При течении реальной жидкости или реального газа возникают внутренние силы вязкого трения, или вязкости. Некоторые частные случаи такого течения исследованы, и для них существуют свои физические законы. В частности, при ламинарном движении жидкости или газа в трубке кругового сечения поток массы жидкости или газа в трубке описывается формулой: $$Q=\pi\rho\frac{\Delta\rho}{8\eta l}R^4$$ где $\rho$ — плотность жидкости или газа, $\Delta\rho$ — разность давлений на концах трубки, $\eta$ — коэффициент внутреннего трения, или динамическая вязкость жидкости или газа, $l$ — длина трубки, $R$ — радиус трубки. Эта формула называется формулой Пуазейля. В данной работе вам необходимо исследовать течения жидкости и газа по различным трубкам и капиллярам.
Найдите диаметр выданного вам капилляра.
Определите динамическую вязкость воздуха.
Найдите диаметр серой иглы.
Оцените погрешности полученных результатов.
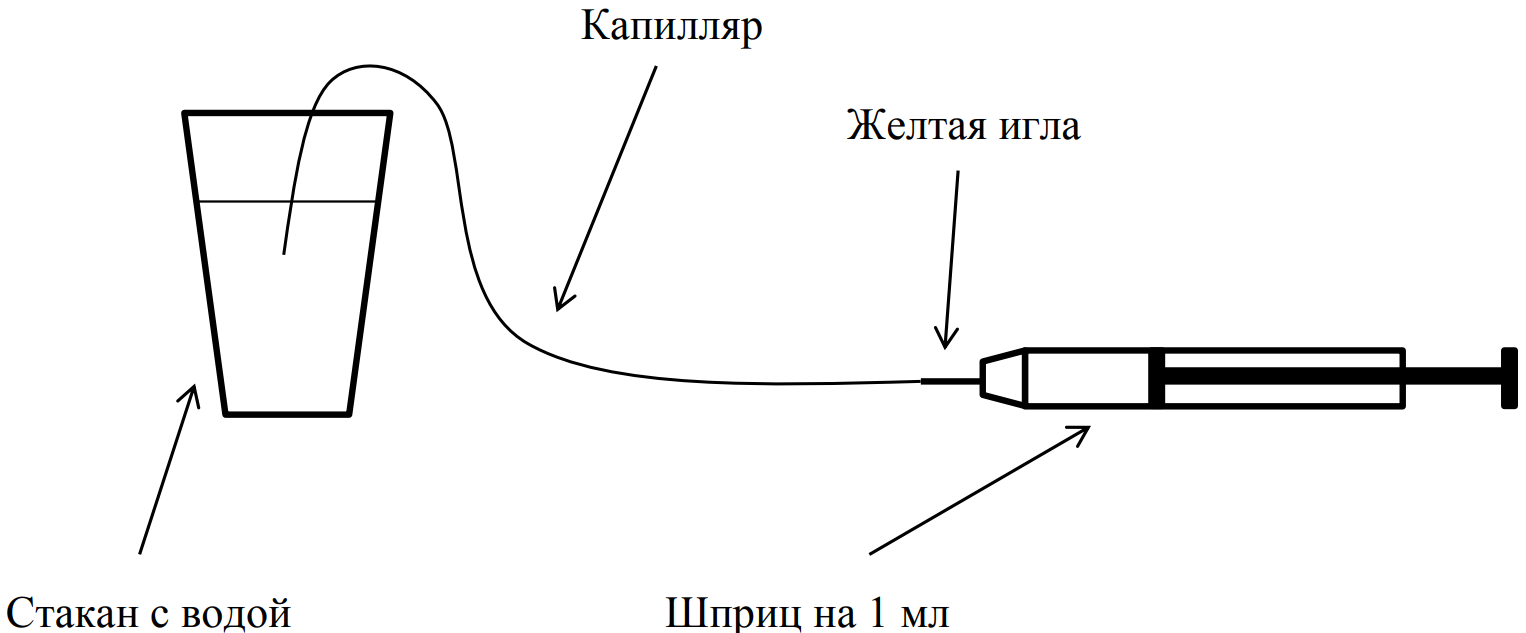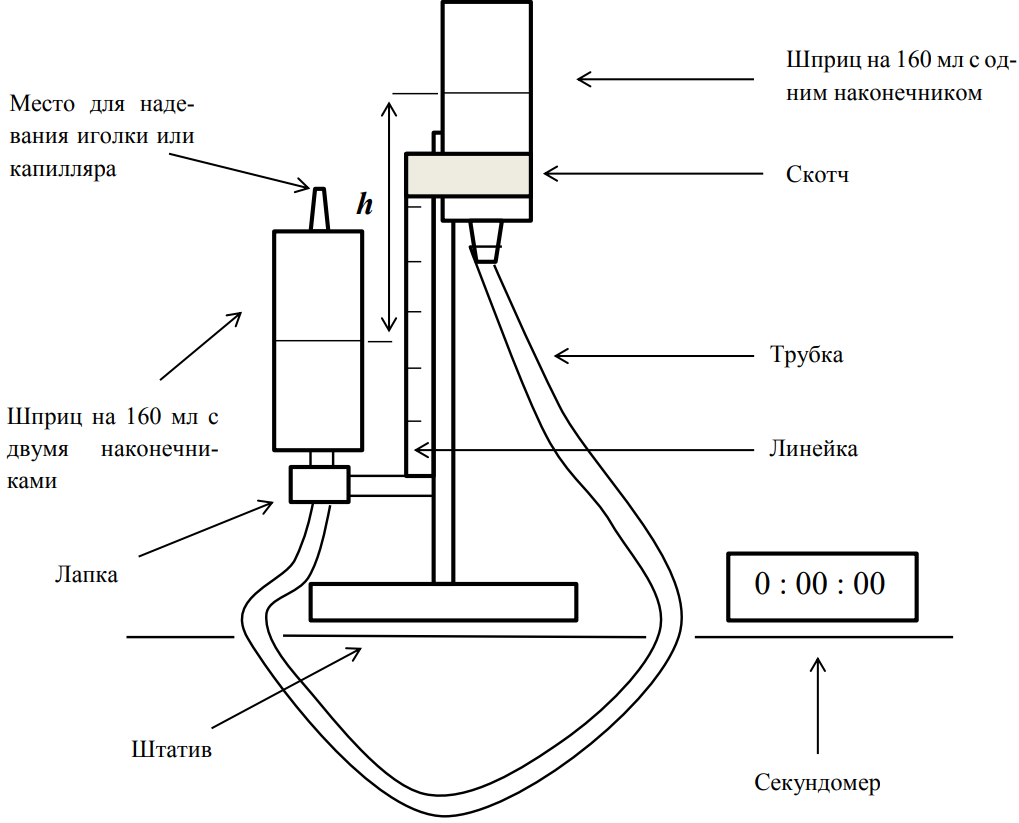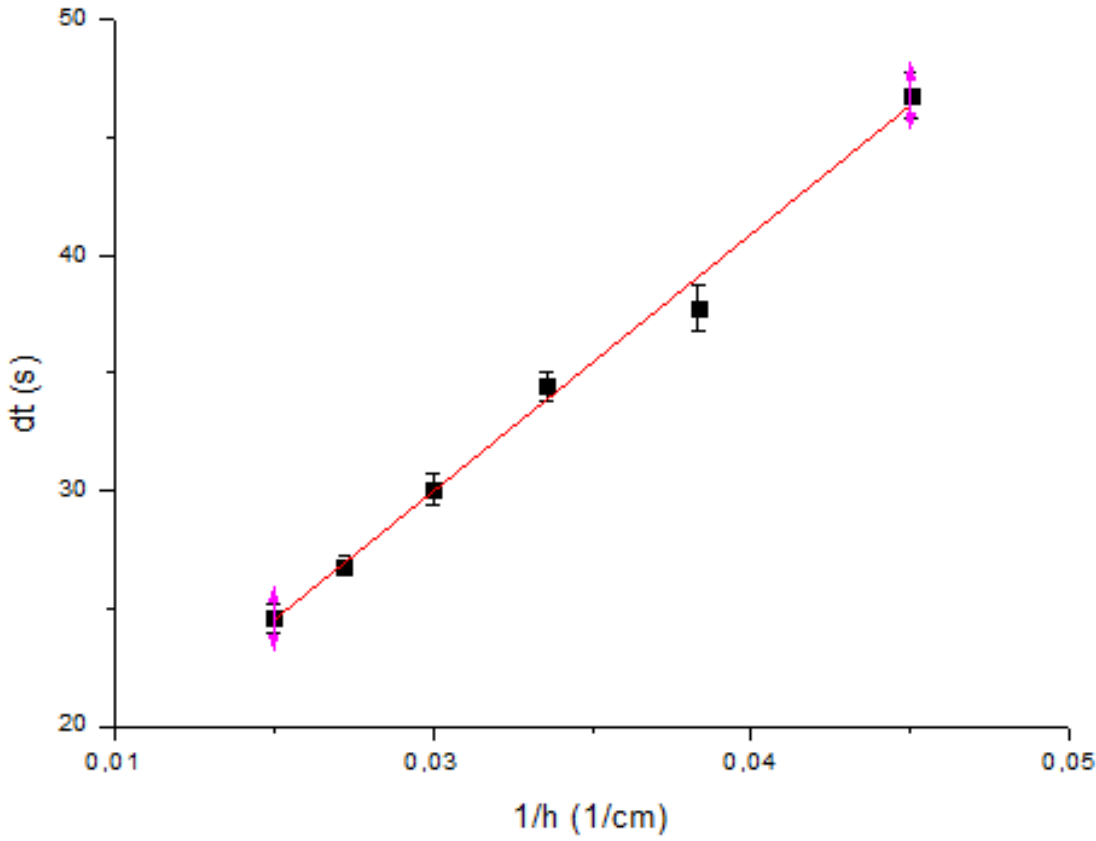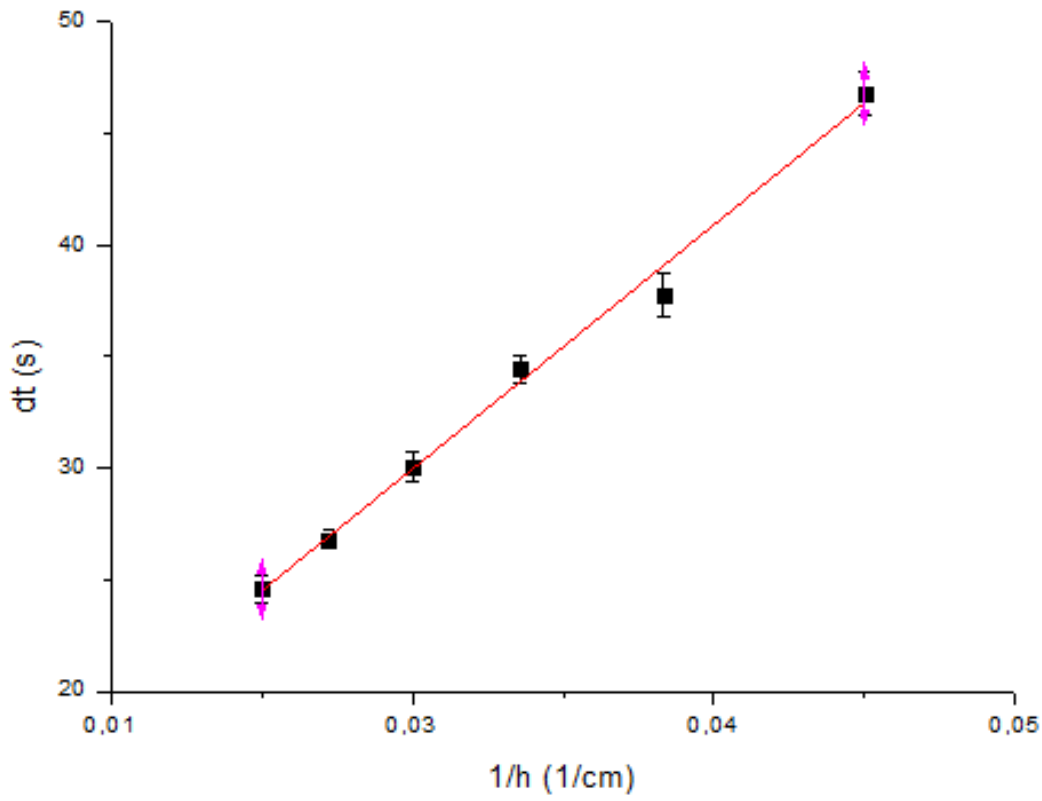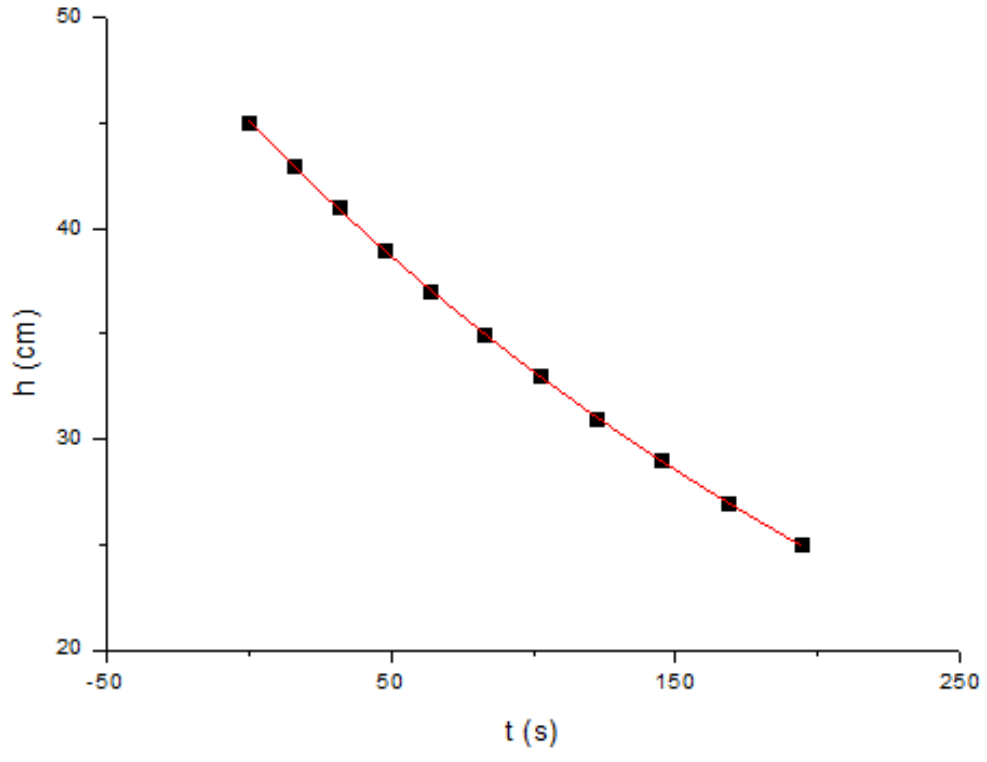
Найдите диаметр выданного вам капилляра.
Решение: Для нахождения диаметра выданного вам капилляра соберем установку как на рисунке.  В дальнейшем всегда будем использовать желтую иглу в качестве адаптера для подсоединения капилляра. Будем оттягивать поршень шприца до тех пор, пока весь капилляр не будет занят водой. Затем измерим объем воздуха в шприце $V$. Этот объем будет равен объему воды внутри капилляра: $$V=\pi\frac{d^2_к}{4}l_к,$$ где $d_к$ — диаметр капилляра, $l_к$ — длина капилляра. Проведем несколько измерений объема и найдем среднее значение. $$V_1=0.25~мл,~V_2=0.26~мл,~V_3=0.24~мл\implies V=(0.250\pm0.005)~мл,\\l_к=(90.0\pm0.05)~см.$$Тогда: Погрешность рассчитана по формуле:$$\Delta d_к=\frac{1}{2}d_к\left(\frac{\Delta V}{V}+\frac{\Delta l_к}{l_к}\right).$$После проведения этого опыта в капилляре могут остаться капельки воды, которые будут влиять на последующие измерения. Для того чтобы избавиться от них, мы должны в собранной установке заменить шприц $1~мл$ на систему «шприц на $160~мл$ — трубка — шприц на $160~мл$ с поршнем» и с помощью поршня для шприца на $160~мл$ быстро выдуть все капли.
Ответ: \[d_к=\sqrt{\frac{4V}{\pi l_к}}=(0.59\pm0.01)~мм\]  Погрешность рассчитана по формуле:$$\Delta d_к=\frac{1}{2}d_к\left(\frac{\Delta V}{V}+\frac{\Delta l_к}{l_к}\right).$$После проведения этого опыта в капилляре могут остаться капельки воды, которые будут влиять на последующие измерения. Для того чтобы избавиться от них, мы должны в собранной установке заменить шприц $1~мл$ на систему «шприц на $160~мл$ — трубка — шприц на $160~мл$ с поршнем» и с помощью поршня для шприца на $160~мл$ быстро выдуть все капли.

Определите динамическую вязкость воздуха.
Решение: Для нахождения динамической вязкости воздуха и диаметра серой иглы соберем установку как на рисунке.  Вначале будем производить измерения с капилляром, так как его диаметр нам известен. Если мы наденем капилляр на наконечник шприца (как показано на рисунке) и опустим первый шприц относительно второго, то жидкость будет перетекать по трубке из верхнего шприца в нижний. Тогда воздух будет выходить из нижнего шприца через капилляр. Нам известно, что при течении жидкости или газа по трубке кругового сечения для потока массы жидкости или газа применима формула Пуазейля:$$Q=\pi\rho\frac{\Delta\rho}{8\eta l}R^4$$Рассмотрим вытекание воздуха через капилляр. Поток массы через капилляр по формуле Пуазейля равен:$$Q_1=\frac{\pi\rho_{возд}\Delta\rho R^4_к}{8\eta_{возд}l_к}$$где $\rho_{возд}$ — плотность воздуха, $\Delta\rho$ — разность давлений на концах капилляра, $R_к={d_к}/{2}=(0.295\pm0.005)~мм$ – радиус капилляра, $\eta_{возд}$ — динамическая вязкость воздуха. В это время такой же поток воздуха проходит внутри шприца с двумя наконечниками. Считая, что скорость подъема жидкости постоянна за интервал времени $dt$, и учитывая, что скорость движения воздуха в шприце с двумя наконечниками равна скорости подъема жидкости, для потока воздуха в шприце можно записать формулу:$$Q_2=\pi\rho_{возд}R^2_ш\frac{\mathrm dx}{\mathrm dt},$$где $R_ш=(1.900\pm0.025)~см$ — радиус шприца на $160~мл$, $\mathrm dx$ — высота, на которую поднимается уровень жидкости в нижнем шприце за время $\mathrm dt$.Будем считать, что в пределах $\mathrm dx=1~см$ скорость остается постоянной, поэтому в дальнейшем будем производить все измерения для $\mathrm dx=(1.00\pm0.05)~см.$ Выбирать значение $\mathrm dx>1~см$ не желательно, так как из-за этого увеличится время проведения эксперимента; выбирать значение $\mathrm dx<1~см$ также нежелательно, так как в результате этого возрастет погрешность измерения.Теперь необходимо найти $\Delta p$. Разность давлений воздуха на концах капилляра равна разности давления воздуха внутри нижнего шприца и атмосферного давления. Такая же разность давлений будет между воздухом в нижнем шприце и воздухом в верхнем шприце. В то же время она равна сумме гидростатического давления и давления, создаваемого на концах трубки за счет вязкого течения воды:$$\Delta p=\rho_{воды}gh+\Delta p'.$$Давление, создаваемое за счет вязкости воды, можно найти из формулы Пуазейля, зная динамическую вязкость воды $\eta_{воды}=1.004\cdot 10^{−3}~Па\cdot с$ (при $t=20\,^\circ\mathrm C$):$$\Delta\rho'=\frac{8R^2_ш\eta_{воды}l_к}{R^4_к}\frac{\mathrm dx}{\mathrm dt}$$Для оценки величины этого давления достаточно провести одно измерение $\mathrm dt$ для любого подходящего значения $\mathrm dx$ и $h$. Во время всех дальнейших измерений за значение $h$ будем брать среднее между максимальной $h_1$ и минимальной $h_2$ разностью высот столба за время $\mathrm dt$. Для значения $h=50~см$ получим $\mathrm dt= 13.29~с.$ Тогда:$$\Delta p'\approx9~Па,\qquad \rho_{воды}gh=4900~Па.$$Отсюда следует, что $\rho_{воды}gh\gg\Delta p',$ т.е. вязкостью воды можно пренебречь в данном эксперименте. Окончательно, приравнивая потоки, получаем:$$\frac{\pi\rho_{возд}\rho_{воды}ghR^4_к}{8\eta_{возд}l_к}=\pi\rho_{возд}R_ш^2\frac{\mathrm dx}{\mathrm dt}\implies \mathrm dt=\frac{8\eta_{возд}l_кR^2_ш\mathrm dx}{\rho_{воды}9R^4_к}\frac{1}{h}.$$Заметим, что зависимость $\mathrm dt({1}/{h})$ — линейна с тангенсом угла наклона:$$A=\frac{8\eta_{возд}l_кR^2_ш\mathrm dx}{\rho_{воды}9R^4_к}\frac{1}{h}.$$Тогда снимем зависимость $\mathrm dt(h)$, построим график зависимости $\mathrm dt(1/{h})$, найдем угловой коэффициент $A$, а затем динамическую вязкость воздуха $\eta_{возд}$ по формуле:$$\eta_{возд}=\frac{A\rho_{воды}gR^4_к}{8l_кR^2_ш\mathrm dx}.$$Для увеличения точности измерений будем измерять $\mathrm dt$ 3 раза для каждого значения $h$ $\mathrm dt_1,~с$$\mathrm dt_2,~с$$\mathrm dt_3,~с$$\mathrm dt,~с$$\Delta \mathrm dt,~с$$h,~см$$1/h,~{10^{-2}}\cdot{см}^{-1}$$\Delta({1}/{h}),~{10^{-4}}\cdot{см}^{-1}$13.2214.0612.5913.290.63502.00.814.2815.0014.7514.680.41452.21.016.5316.6816.8716.690.30402.51.319.0618.8119.5619.140.42352.91.721.7823.1023.5022.790.72303.32.226.6225.1625.6925.820.63254.03.2 Здесь и в дальнейшем погрешности рассчитаны по формулам:$$\Delta\mathrm dt_{сл}=\sqrt{\frac{\sum_{i=1}^3(dt-dt_i)^2}{3\cdot2}},\quad \Delta \mathrm dt_{сист}=0.2~с\implies\Delta\mathrm dt=\Delta\mathrm dt_{сл}+\Delta\mathrm dt_{сист},$$$$\Delta h=0.2~см,~~\Delta\left(\frac{1}{h}\right)=\frac{\Delta h}{h^2}.$$  Из графика:$$A=(6.46\pm0.35)~м\cdot с.$$Окончательно для динамической вязкости воздуха получаем: Погрешность рассчитана по формуле:$$\Delta\eta_{возд}=\eta_{возд}\left(\frac{\Delta A}{A}+4\frac{\Delta R_к}{R_к}+\frac{\Delta l_к}{l_к}+2\frac{\Delta R_ш}{R_ш}+\frac{\Delta \mathrm dx}{\mathrm dx}\right).$$ | $\mathrm dt_1,~с$ | $\mathrm dt_2,~с$ | $\mathrm dt_3,~с$ | $\mathrm dt,~с$ | $\Delta \mathrm dt,~с$ | $h,~см$ | $1/h,~{10^{-2}}\cdot{см}^{-1}$ | $\Delta({1}/{h}),~{10^{-4}}\cdot{см}^{-1}$ | | --- | --- | --- | --- | --- | --- | --- | --- | | 13.22 | 14.06 | 12.59 | 13.29 | 0.63 | 50 | 2.0 | 0.8 | | 14.28 | 15.00 | 14.75 | 14.68 | 0.41 | 45 | 2.2 | 1.0 | | 16.53 | 16.68 | 16.87 | 16.69 | 0.30 | 40 | 2.5 | 1.3 | | 19.06 | 18.81 | 19.56 | 19.14 | 0.42 | 35 | 2.9 | 1.7 | | 21.78 | 23.10 | 23.50 | 22.79 | 0.72 | 30 | 3.3 | 2.2 | | 26.62 | 25.16 | 25.69 | 25.82 | 0.63 | 25 | 4.0 | 3.2 |
Ответ: $$\eta_{возд}=(19.45\pm1.53)~мкПа \cdot с$$  Погрешность рассчитана по формуле:$$\Delta\eta_{возд}=\eta_{возд}\left(\frac{\Delta A}{A}+4\frac{\Delta R_к}{R_к}+\frac{\Delta l_к}{l_к}+2\frac{\Delta R_ш}{R_ш}+\frac{\Delta \mathrm dx}{\mathrm dx}\right).$$

Найдите диаметр серой иглы.
Решение: Для нахождения диаметра иглы мы можем написать аналогичные уравнения для потоков воздуха и приравнять потоки: $$\frac{\pi\rho_{возд}\rho_{воды}ghR_и^4}{8\eta_{возд}l_и}=\pi\rho_{возд}R_ш^2\frac{\mathrm dx}{\mathrm dt},$$где $R_и$ — радиус иглы, $l_и=(1.9\pm0.5)~мм$ — длина иглы. Преобразуем уравнение: $$\mathrm dt=\frac{8\eta_{возд}l_иR_ш^2\mathrm dx}{\rho_{воды}gR_и^4}\frac{1}{h}$$Зависимость $\mathrm dt(1/{h})$ — линейна с тангенсом угла наклона: $$B=\frac{8\eta_{возд}l_иR_ш^2\mathrm dx}{\rho_{воды}gR_и^4}.$$Тогда снимем зависимость $\mathrm dt(h)$, построим график $\mathrm dt(1/{h})$, найдем угловой коэффициент $B$, а затем диаметр иглы $d_и$ по формуле: $$d_и=2R_и=2\sqrt[4]{\frac{8\eta_{возд}l_иR_ш^2\mathrm dx}{\rho_{воды}gB}}.$$ $\mathrm dt_1,~с$$\mathrm dt_2,~с$$\mathrm dt_3,~с$$\mathrm dt,~с$$\Delta \mathrm dt,~с$$h,~см$$1/h,~{10^{-2}}\cdot{см}^{-1}$$\Delta({1}/{h}),~{10^{-4}}\cdot{см}^{-1}$24.4725.4023.8824.580.64502.00.826.4327.0626.9026.800.39452.21.029.1630.5630.4430.050.65402.51.334.0633.9335.2834.420.63352.91.739.2836.8737.0037.720.98303.32.246.4745.5648.2546.760.99254.03.2  Из графика:$$B=(10.95\pm0.47)~м\cdot с.$$Окончательно для диаметра иглы получаем: Погрешность рассчитана по формуле:$$\Delta d_и=\frac{1}{4}d_и\left(\frac{\Delta\eta_{возд}}{\eta_{возд}}+\frac{\Delta l_и}{l_и}+2\frac{\Delta R_ш}{R_ш}+\frac{\Delta\mathrm dx}{\mathrm dx}+\frac{\Delta B}{B}\right).$$ Примечание Для доказательства того, что при $\mathrm dx=1~см$ скорость можно считать постоянной, снимем зависимость $h(t)$ для капилляра и построим ее график. $h,~см$4543413937353331292725 $t,~с$01632486483102122145168194  Тангенс угла наклона касательной к графику в точке $h$ — это скорость изменения разности высот при разности высот $h$. В силу того, что радиусы верхнего и нижнего шприцов одинаковые, этот тангенс также будет равен удвоенной скорости подъема уровня жидкости в шприце при разности высот $h$. Из графика видно, что экспериментальную кривую можно считать прямой на любом участке $\mathrm dx={(h_1-h_2)}/{2}=1~см$. Это означает, что для любой высоты $h$, скорость в пределе $\mathrm dx=1~см$ можно считать постоянной. Для подтверждения того, что в данном эксперименте учитывать вязкость важно, необходимо рассчитать число Рейнольдса. Число Рейнольдса это безразмерная величина, равная отношению кинетической энергии жидкости к потере ее, обусловленной работой сил вязкости на характерной длине. Из определения понятно, что при значениях числа Рейнольдса $\mathrm {Re}\gg1$ основную роль играет инерция, а при $\mathrm {Re}\ll1$ — вязкость.$$\mathrm {Re}=\frac{K}{A}.$$Используя закон сохранения массы для воздуха, можем записать:$$R^2_ш\frac{\mathrm dx}{\mathrm dt}=R^2_иv_и,$$где $v_и$ — скорость воздуха внутри иглы.Оценим плотность воздуха из уравнения Менделеева—Клапейрона ($p_a=105~кПа$, $\mu_{возд}=29~{г}/{моль}$, $T_{комн}=300~К$):$$\rho_{возд}=\frac{p_a\mu_{возд}}{RT_{комн}}=1.22~{кг}/{м^3}.$$Тогда для числа Рейнольдса получим:$$Re=\frac{\rho_{возд}V_иR_и^2}{16\eta l_и}=\frac{\rho_{возд}R_ш^2}{16\eta l_и}\frac{\mathrm dx}{\mathrm dt}=0.056,$$Этот результат свидетельствует о том, что вязкость играет значительную роль в данном эксперименте. | $\mathrm dt_1,~с$ | $\mathrm dt_2,~с$ | $\mathrm dt_3,~с$ | $\mathrm dt,~с$ | $\Delta \mathrm dt,~с$ | $h,~см$ | $1/h,~{10^{-2}}\cdot{см}^{-1}$ | $\Delta({1}/{h}),~{10^{-4}}\cdot{см}^{-1}$ | | --- | --- | --- | --- | --- | --- | --- | --- | | 24.47 | 25.40 | 23.88 | 24.58 | 0.64 | 50 | 2.0 | 0.8 | | 26.43 | 27.06 | 26.90 | 26.80 | 0.39 | 45 | 2.2 | 1.0 | | 29.16 | 30.56 | 30.44 | 30.05 | 0.65 | 40 | 2.5 | 1.3 | | 34.06 | 33.93 | 35.28 | 34.42 | 0.63 | 35 | 2.9 | 1.7 | | 39.28 | 36.87 | 37.00 | 37.72 | 0.98 | 30 | 3.3 | 2.2 | | 46.47 | 45.56 | 48.25 | 46.76 | 0.99 | 25 | 4.0 | 3.2 |
Ответ: $$d_и=(0.1997\pm0.0055)~мм$$  Погрешность рассчитана по формуле:$$\Delta d_и=\frac{1}{4}d_и\left(\frac{\Delta\eta_{возд}}{\eta_{возд}}+\frac{\Delta l_и}{l_и}+2\frac{\Delta R_ш}{R_ш}+\frac{\Delta\mathrm dx}{\mathrm dx}+\frac{\Delta B}{B}\right).$$ Примечание Для доказательства того, что при $\mathrm dx=1~см$ скорость можно считать постоянной, снимем зависимость $h(t)$ для капилляра и построим ее график. $h,~см$4543413937353331292725 $t,~с$01632486483102122145168194  Тангенс угла наклона касательной к графику в точке $h$ — это скорость изменения разности высот при разности высот $h$. В силу того, что радиусы верхнего и нижнего шприцов одинаковые, этот тангенс также будет равен удвоенной скорости подъема уровня жидкости в шприце при разности высот $h$. Из графика видно, что экспериментальную кривую можно считать прямой на любом участке $\mathrm dx={(h_1-h_2)}/{2}=1~см$. Это означает, что для любой высоты $h$, скорость в пределе $\mathrm dx=1~см$ можно считать постоянной. Для подтверждения того, что в данном эксперименте учитывать вязкость важно, необходимо рассчитать число Рейнольдса. Число Рейнольдса это безразмерная величина, равная отношению кинетической энергии жидкости к потере ее, обусловленной работой сил вязкости на характерной длине. Из определения понятно, что при значениях числа Рейнольдса $\mathrm {Re}\gg1$ основную роль играет инерция, а при $\mathrm {Re}\ll1$ — вязкость.$$\mathrm {Re}=\frac{K}{A}.$$Используя закон сохранения массы для воздуха, можем записать:$$R^2_ш\frac{\mathrm dx}{\mathrm dt}=R^2_иv_и,$$где $v_и$ — скорость воздуха внутри иглы.Оценим плотность воздуха из уравнения Менделеева—Клапейрона ($p_a=105~кПа$, $\mu_{возд}=29~{г}/{моль}$, $T_{комн}=300~К$):$$\rho_{возд}=\frac{p_a\mu_{возд}}{RT_{комн}}=1.22~{кг}/{м^3}.$$Тогда для числа Рейнольдса получим:$$Re=\frac{\rho_{возд}V_иR_и^2}{16\eta l_и}=\frac{\rho_{возд}R_ш^2}{16\eta l_и}\frac{\mathrm dx}{\mathrm dt}=0.056,$$Этот результат свидетельствует о том, что вязкость играет значительную роль в данном эксперименте.

Оцените погрешности полученных результатов.
Темы:
E, Механика, Вязкость, Формула Пуазейля, Гидродинамика, IEPhO